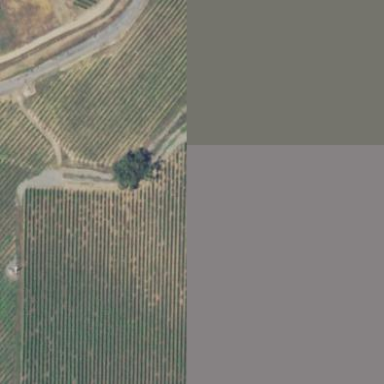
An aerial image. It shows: Vineyard where grapes are grown.